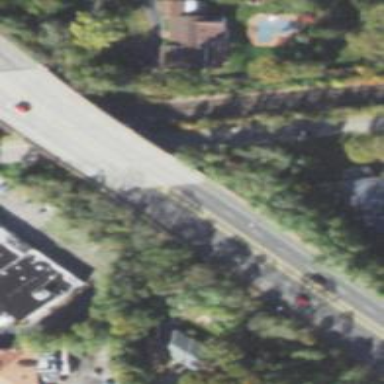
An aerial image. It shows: Bridge crossing over highway trunk expressway.